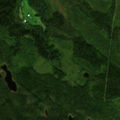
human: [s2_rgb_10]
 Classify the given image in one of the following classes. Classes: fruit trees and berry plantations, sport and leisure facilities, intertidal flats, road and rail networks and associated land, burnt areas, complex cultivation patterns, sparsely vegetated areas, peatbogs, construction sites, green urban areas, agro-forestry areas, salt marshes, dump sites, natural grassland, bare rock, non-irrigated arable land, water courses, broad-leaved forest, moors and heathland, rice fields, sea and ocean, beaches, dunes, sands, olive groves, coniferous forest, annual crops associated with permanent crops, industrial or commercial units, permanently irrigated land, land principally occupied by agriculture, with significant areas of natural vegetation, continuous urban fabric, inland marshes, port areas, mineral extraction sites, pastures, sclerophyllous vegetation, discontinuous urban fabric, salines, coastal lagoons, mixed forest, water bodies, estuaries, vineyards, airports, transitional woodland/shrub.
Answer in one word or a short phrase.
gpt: coniferous forest, mixed forest, transitional woodland/shrub